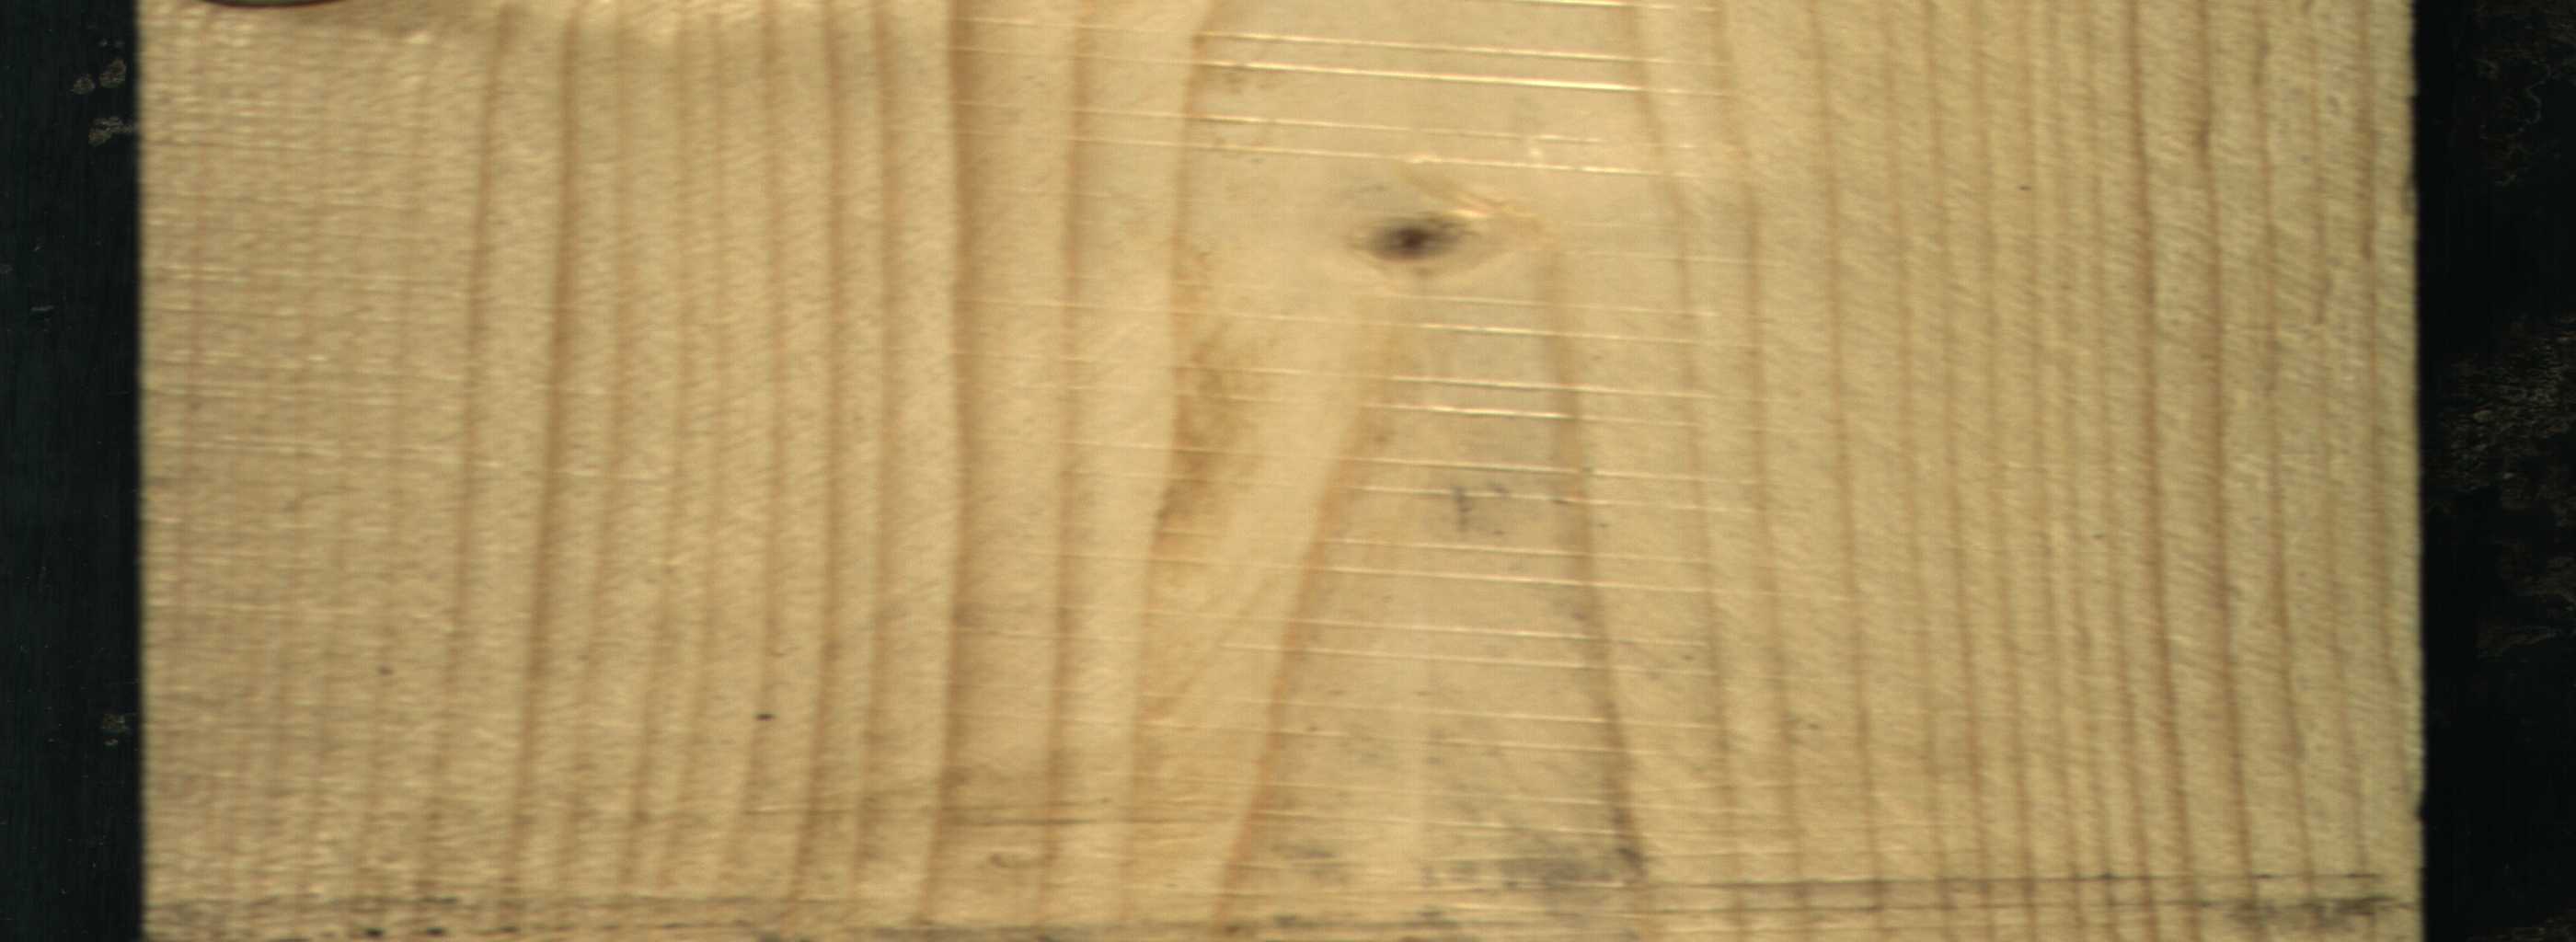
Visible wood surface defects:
Live_Knot